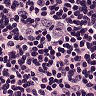
Metastatic tissue present: no